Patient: sex F, age 36
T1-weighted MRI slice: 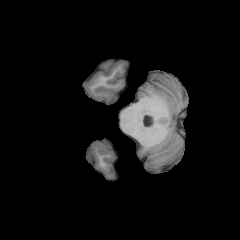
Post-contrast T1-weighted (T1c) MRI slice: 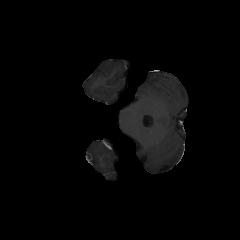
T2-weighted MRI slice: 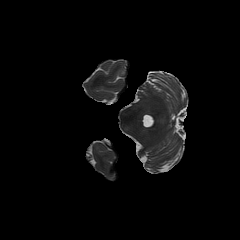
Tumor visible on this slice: no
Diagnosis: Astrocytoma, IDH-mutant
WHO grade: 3